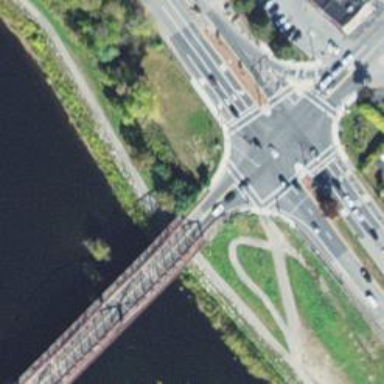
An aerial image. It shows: Secondary road on truss bridge with asphalt surface.